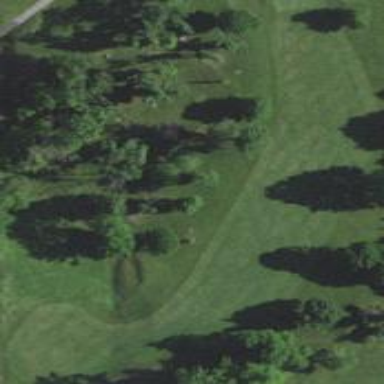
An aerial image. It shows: Grassy area designated as golf fairway.